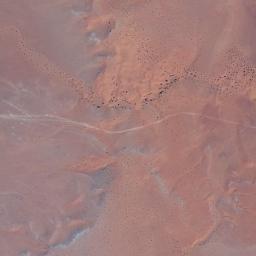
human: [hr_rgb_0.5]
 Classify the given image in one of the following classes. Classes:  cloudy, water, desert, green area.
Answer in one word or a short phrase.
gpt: desert